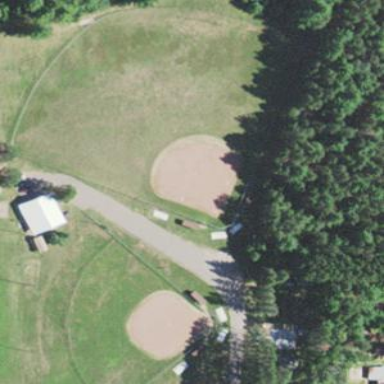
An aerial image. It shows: Baseball pitch for leisure land activities.